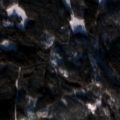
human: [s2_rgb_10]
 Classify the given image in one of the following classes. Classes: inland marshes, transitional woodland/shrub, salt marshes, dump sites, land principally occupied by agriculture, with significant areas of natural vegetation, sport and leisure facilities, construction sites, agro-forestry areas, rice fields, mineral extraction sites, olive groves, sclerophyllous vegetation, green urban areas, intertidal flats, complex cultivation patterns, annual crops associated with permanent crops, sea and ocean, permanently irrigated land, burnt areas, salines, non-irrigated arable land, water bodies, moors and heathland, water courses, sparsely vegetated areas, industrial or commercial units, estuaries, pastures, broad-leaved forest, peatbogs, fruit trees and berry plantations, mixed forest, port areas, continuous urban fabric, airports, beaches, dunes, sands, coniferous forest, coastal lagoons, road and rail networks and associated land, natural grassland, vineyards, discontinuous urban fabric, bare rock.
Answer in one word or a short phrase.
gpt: coniferous forest, mixed forest, transitional woodland/shrub